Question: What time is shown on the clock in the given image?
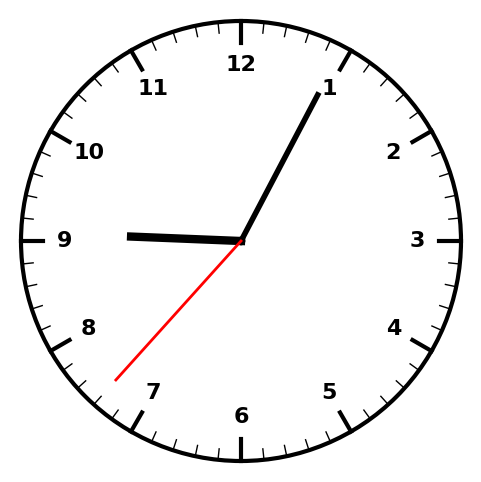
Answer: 09:04:37